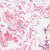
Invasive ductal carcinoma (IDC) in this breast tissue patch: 0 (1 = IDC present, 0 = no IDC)